Interaction volume radius: 10 \u00c5
Interaction volume height: 10 \u00c5
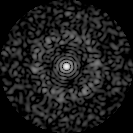
Disorder parameter: 0.8295